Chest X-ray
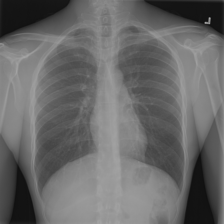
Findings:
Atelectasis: negative
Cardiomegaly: negative
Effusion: negative
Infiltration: negative
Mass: negative
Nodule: negative
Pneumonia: negative
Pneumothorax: negative
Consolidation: negative
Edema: negative
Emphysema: negative
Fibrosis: negative
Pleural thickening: negative
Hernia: negative